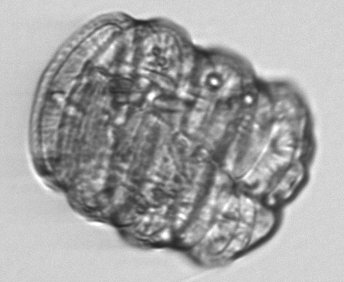
Label: Polykrikos